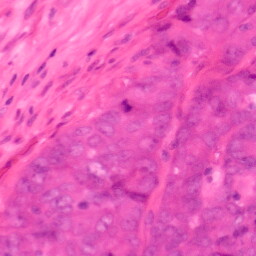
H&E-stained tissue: Colon